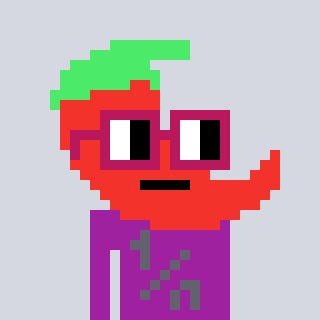
a pixel art character with square dark red glasses, a chilli-shaped head and a magenta-colored body on a cool background